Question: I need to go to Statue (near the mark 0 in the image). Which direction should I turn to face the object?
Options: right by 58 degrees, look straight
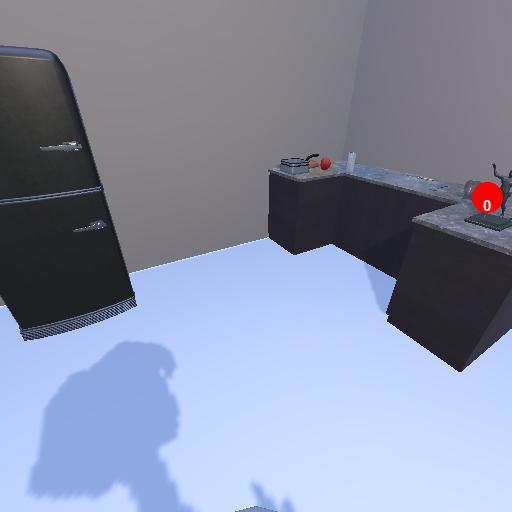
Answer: right by 58 degrees